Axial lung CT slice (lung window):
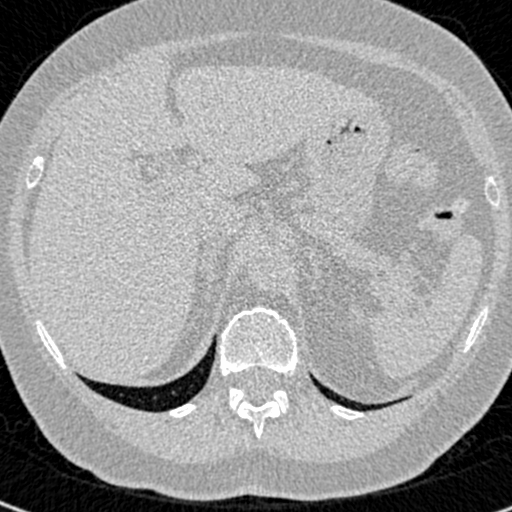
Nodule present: no